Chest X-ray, AP view. Patient: 28 years old, sex F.
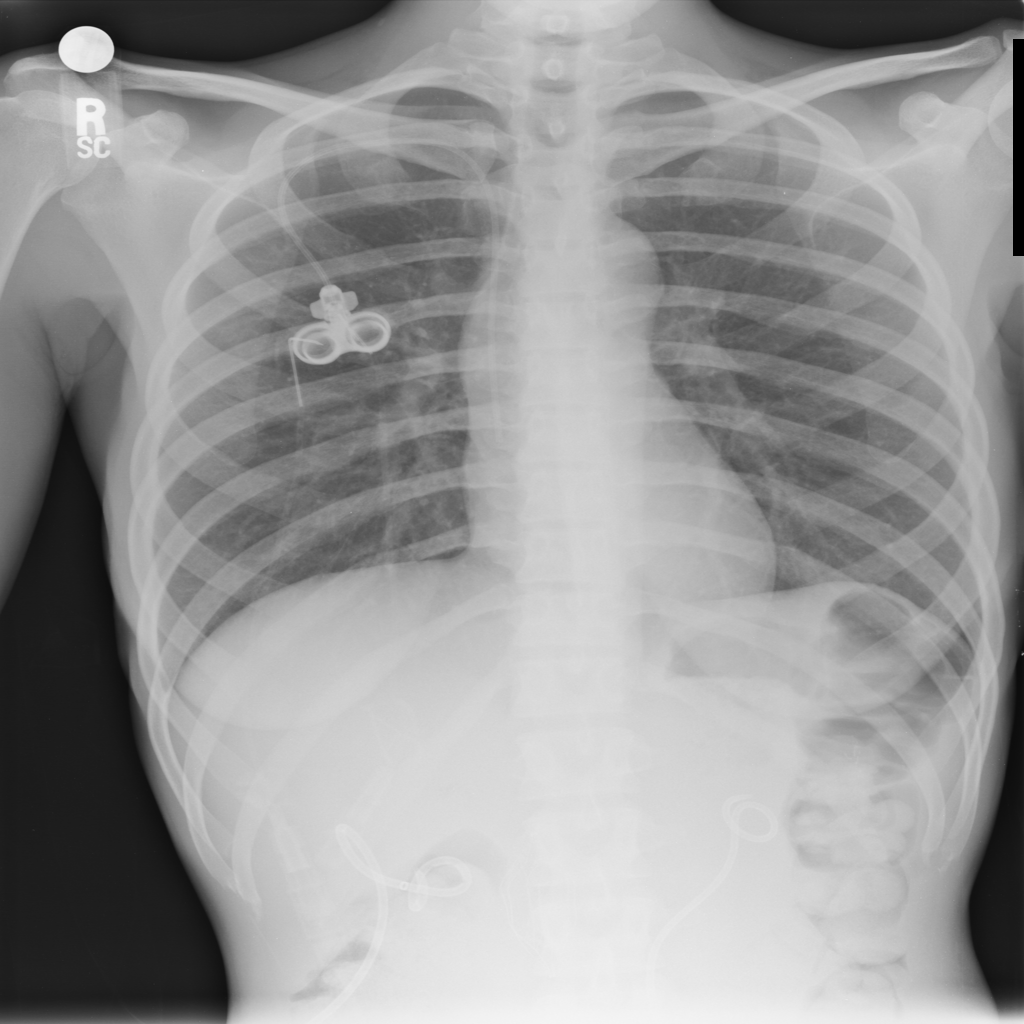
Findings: No Finding